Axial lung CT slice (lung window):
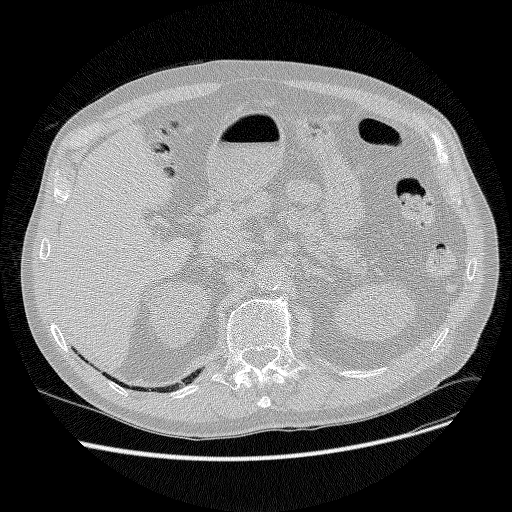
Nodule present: no